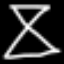
Label: hourglass